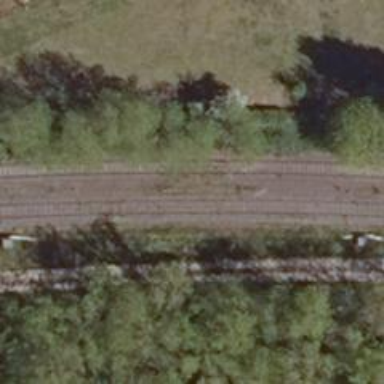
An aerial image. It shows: Abandoned railway.